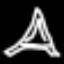
Label: The Eiffel Tower